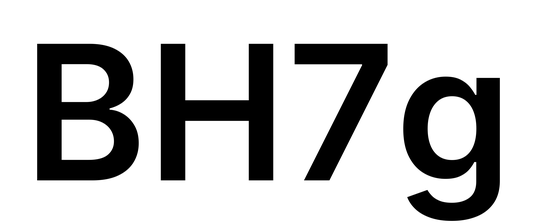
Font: Inter_SemiBold